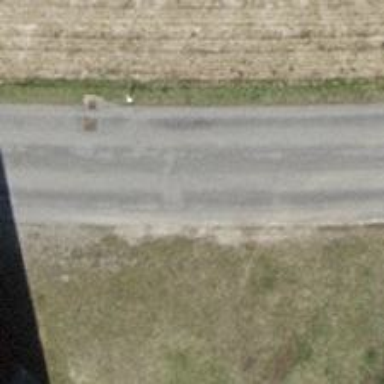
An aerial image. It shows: Tertiary road with asphalt surface.